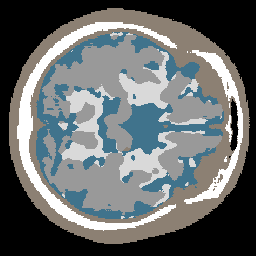
Label: no_lesion